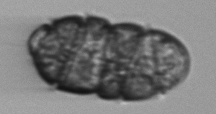
Label: Margalefidinium